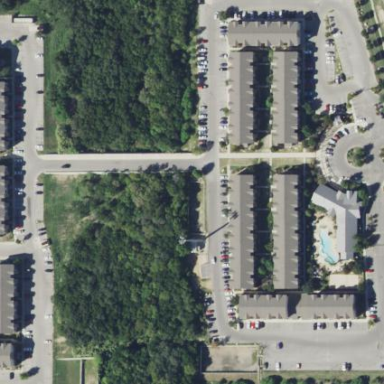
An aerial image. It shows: Residential area with apartments.